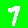
Digit: 7